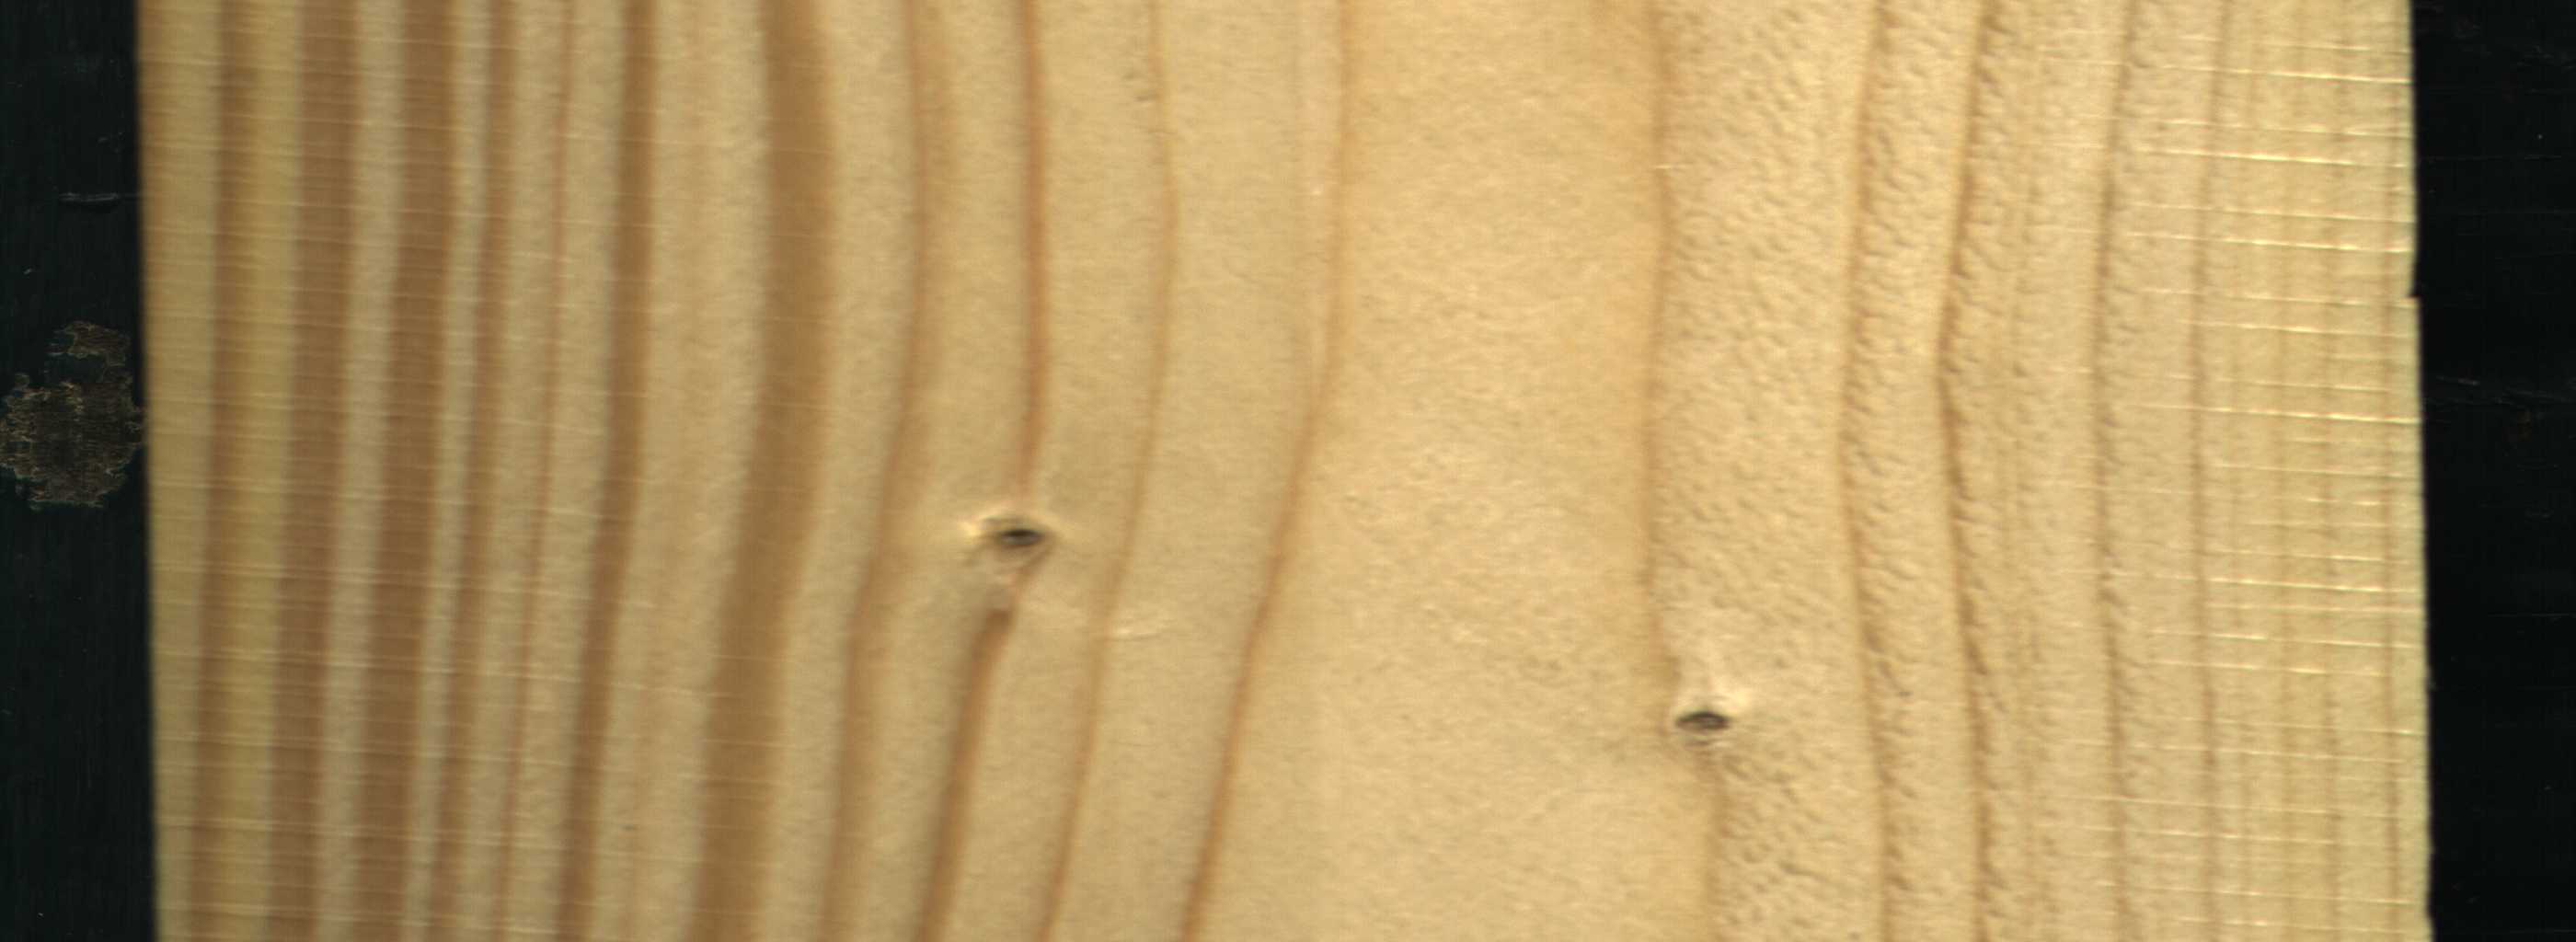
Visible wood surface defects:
Live_Knot
Live_Knot